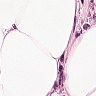
Metastatic tissue present: no